Question: I am puzzled that there are two entries to enter for the code sign identity. Am not sure whether this was the same in Xcode 3 but in Xcode 4 I see (in the Build Settings) something like this:

In the project.pbxproj for "Distribution" it looks like this
'''
CODE_SIGN_IDENTITY = "iPhone Distribution";
"CODE_SIGN_IDENTITY[sdk=iphoneos*]" = "iPhone Distribution";
'''
I cannot find anywhere any documentation what the difference is, but maybe I am overlooking it (in the documentation). I am confused about which one to set and now I set both. But I do not like the "I don't know what I am doing but I it works" feeling. It seems to me like the first one (CODE_SIGN_IDENTITY) is not needed for iPhone development. Because for "Debug" and "Release" I have not changed the value since I migrated from Xcode 3 to Xcode 4 and in project.pbxproj I can see only "CODE_SIGN_IDENTITY[sdk=iphoneos*]" is present.
So back to my question does anyone know what "CODE_SIGN_IDENTITY[sdk=iphoneos*]" means and what is the differences to CODE_SIGN_IDENTITY and whether CODE_SIGN_IDENTITY is needed and whether Apple has something documented about this anywhere?
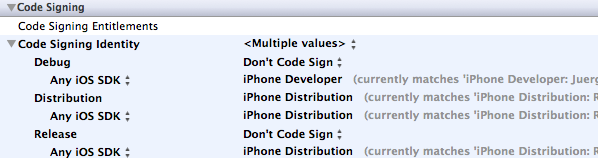
Answer: It's a new Xcode4 UI, which is quite complicated at first sight. You should read Xcode 4 User Guide and Xcode 4 Transition Guide. I'll try to explain it ...
Let's focus on Distribution row only. It does contain iPhone Distribution. The row below (Any iOS SDK) does contain more specific settings, which do overwrite Distribution row settings. In other words, you can set default signing identity for Distribution builds, but you can overwrite it for specific SDKs.
You can do this for Debug, Release, etc. It just depends on your settings / project complexity.
These things can be also set in different levels - iOS default, project default, target default. To see these levels, just go to Build Settings and switch Combined to Levels view (just under the Build Settings tab). Here you can find values for all levels. Resolved column does contain value, which will be really used.
It's like a matrix where you can overwrite default/project/target settings in a row and build configuration settings for specific SDK's in a column.